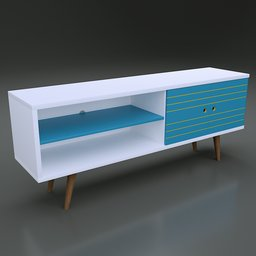
Label: furniture